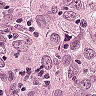
Metastatic tissue present: yes